Interaction volume radius: 10 \u00c5
Interaction volume height: 15 \u00c5
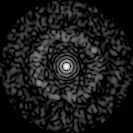
Disorder parameter: 0.8346